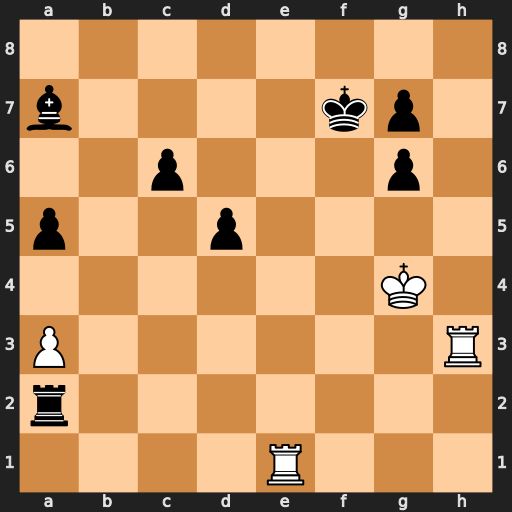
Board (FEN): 8/b4kp1/2p3p1/p2p4/6K1/P6R/r7/4R3
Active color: w
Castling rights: -
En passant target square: -
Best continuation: Rf3+ Kg8 Re8+ Kh7 Rh3#